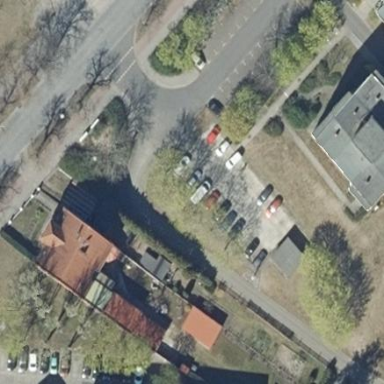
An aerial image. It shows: Parking area with surface.